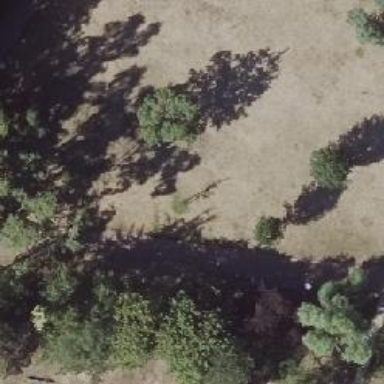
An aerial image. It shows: Broadleaved deciduous tree located in park.